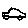
Label: car